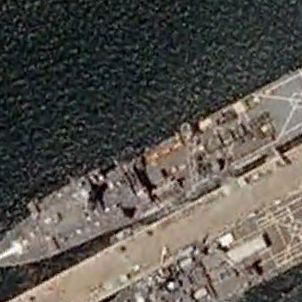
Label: combat